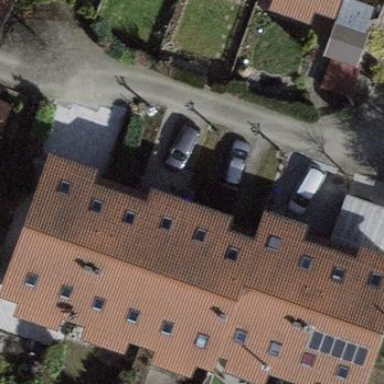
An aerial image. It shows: Terrace building.